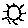
Label: sun